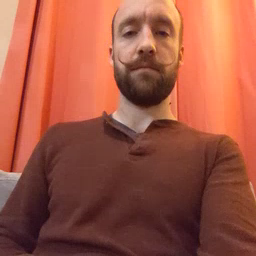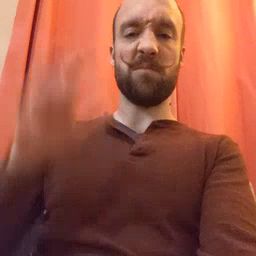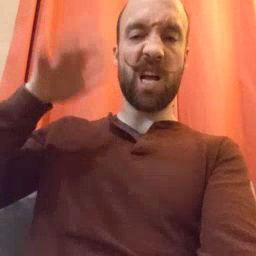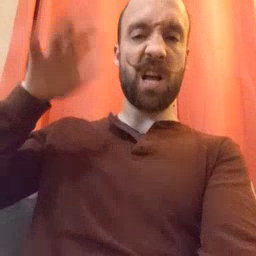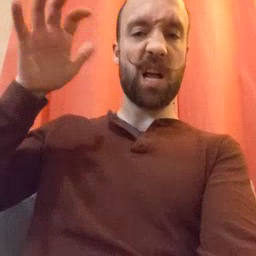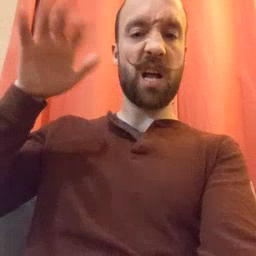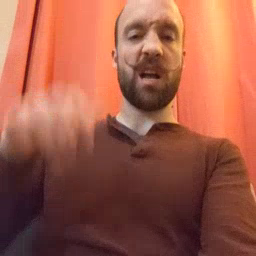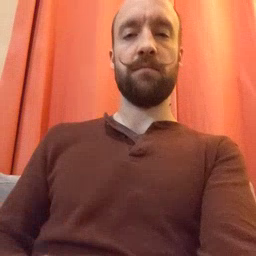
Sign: rain